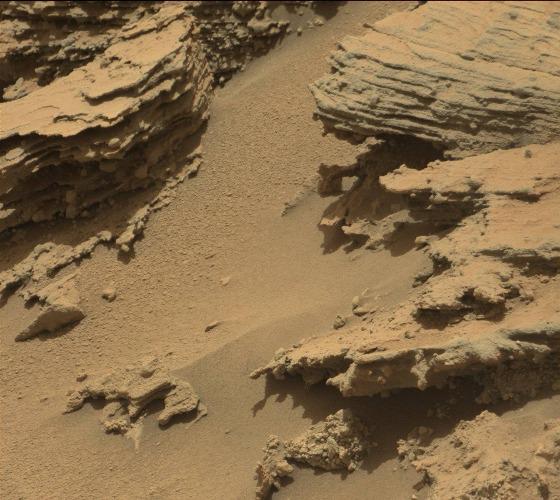
Terrain classes present: Bedrock, Gravel / Sand / Soil, Shadow